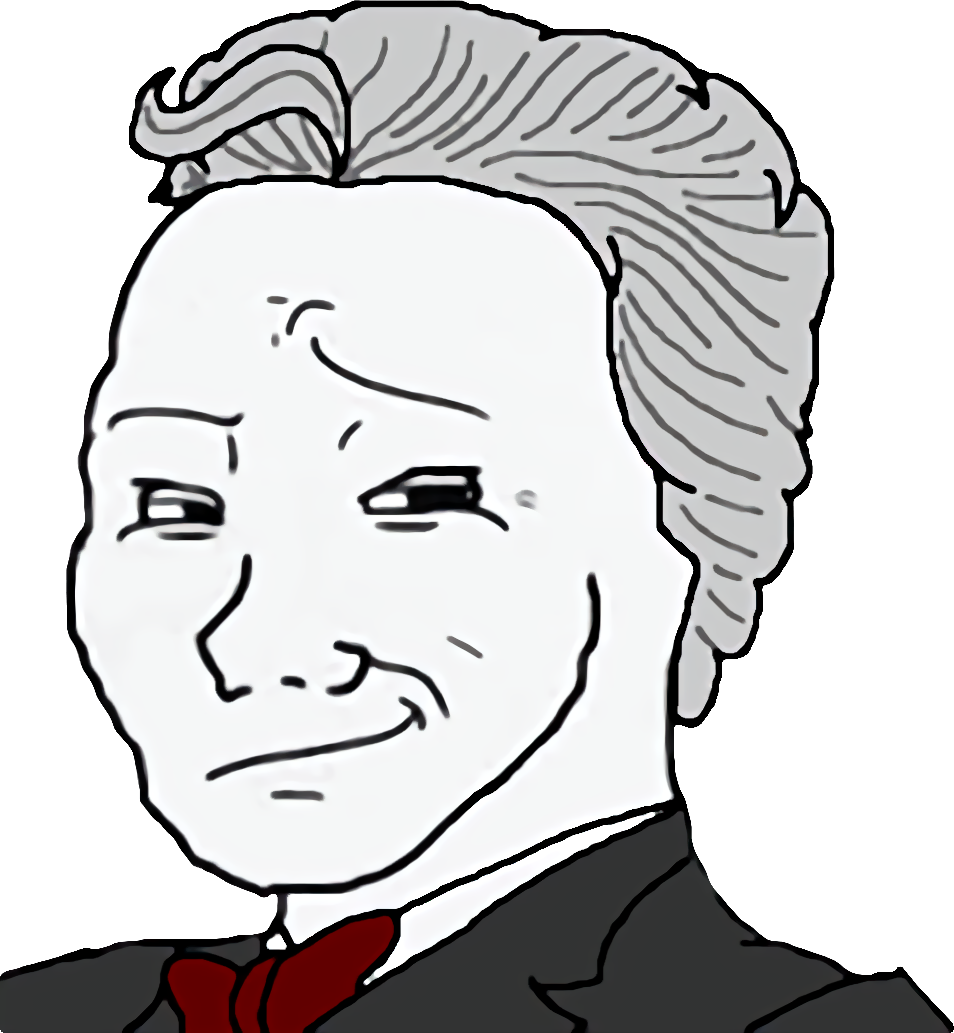
Label: 5_Smugjak